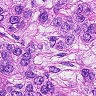
Metastatic tissue present: yes